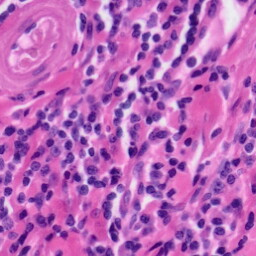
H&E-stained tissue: Tonsil